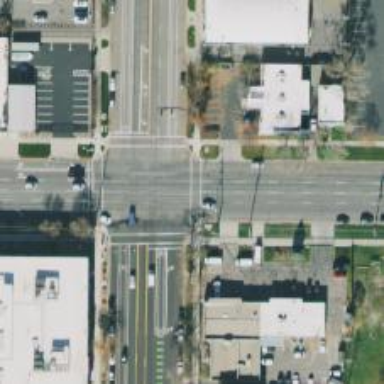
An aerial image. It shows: Crossing on the road with line markings.